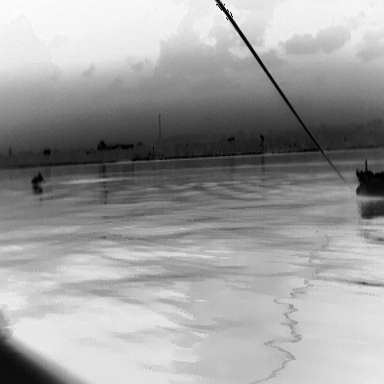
There is a canoe in the infrared image.